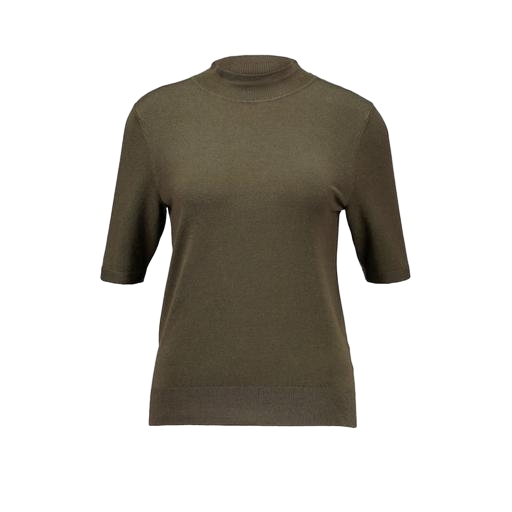
high-neck top, green plus size mock-neck top only macy, short-sleeve turtleneck top, white background